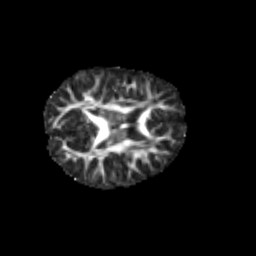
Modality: FA
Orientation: axial
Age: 6
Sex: female
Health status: healthy